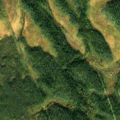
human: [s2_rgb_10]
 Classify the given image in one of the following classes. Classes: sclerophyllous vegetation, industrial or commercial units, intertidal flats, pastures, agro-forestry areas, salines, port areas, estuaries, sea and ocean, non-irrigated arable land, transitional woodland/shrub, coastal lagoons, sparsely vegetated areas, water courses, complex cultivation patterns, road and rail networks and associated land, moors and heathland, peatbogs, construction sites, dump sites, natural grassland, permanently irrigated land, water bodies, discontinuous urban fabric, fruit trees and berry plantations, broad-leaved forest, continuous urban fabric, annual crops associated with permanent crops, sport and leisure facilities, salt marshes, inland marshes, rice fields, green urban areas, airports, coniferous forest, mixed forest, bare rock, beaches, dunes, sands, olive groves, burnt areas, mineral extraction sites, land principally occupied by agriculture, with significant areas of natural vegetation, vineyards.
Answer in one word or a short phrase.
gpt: coniferous forest, peatbogs